Question: I'm trying to create UI like the attached image. My xmal code below. There is one main issue that I"m running into. I understand that I can't embed a 'listview' within a 'scrollview'. The problem is, because of all the stuff on top of the listview, only a small portion of the listview is shown no matter what kind of height I give the parent linearlayout.
How can I layout my UI so that the listview will be visible and can be scrolled to with other UI elements on top of it? Any suggestion is apperciated.
Thanks in advance

'''
<?xml version="1.0" encoding="utf-8"?>
<LinearLayout xmlns:android="http://schemas.android.com/apk/res/android"
android:orientation="vertical"
android:minWidth="25px"
android:minHeight="25px"
android:layout_width="match_parent"
android:layout_height="wrap_content"
android:background="@drawable/bkicon"
android:id="@+id/linearLayout1">
<LinearLayout
android:orientation="horizontal"
android:minWidth="25dp"
android:minHeight="25dp"
android:layout_width="match_parent"
android:layout_height="100dp"
android:background="@drawable/bkicon"
android:weightSum="4"
android:id="@+id/linearLayoutButtons">
<Button
android:text="Posts"
android:layout_width="50dp"
android:layout_height="100dp"
android:background="@drawable/mybuttonSelected"
android:layout_weight="1"
android:id="@+id/btngohomemb" />
<Button
android:text="Chat"
android:layout_width="50dp"
android:layout_height="100dp"
android:background="@drawable/mybutton"
android:layout_weight="1"
android:id="@+id/btngohomemb" />
<Button
android:text="Business"
android:layout_width="50dp"
android:layout_height="100dp"
android:background="@drawable/mybutton"
android:layout_weight="1"
android:id="@+id/btnMBRefresh" />
<Button
android:text="Resources"
android:layout_width="50dp"
android:layout_height="100dp"
android:background="@drawable/mybutton"
android:layout_weight="1"
android:id="@+id/btnMBNewMessage" />
</LinearLayout>
<Button
android:text=""
android:gravity="left|center_vertical"
android:textAppearance="?android:attr/textAppearanceMedium"
android:layout_height="wrap_content"
android:layout_width="fill_parent"
android:textColor="#000000"
android:textStyle="bold"
android:background="@drawable/mybutton"
android:id="@+id/locHeader" />
<TextView
android:text=""
android:textAppearance="?android:attr/textAppearanceMedium"
android:layout_height="wrap_content"
android:layout_width="fill_parent"
android:gravity="left|center_vertical"
android:textColor="#000000"
android:id="@+id/locBody"
android:background="#FFFFFF" />
<TextView
android:text="
What's on your mind?
"
android:textAppearance="?android:attr/textAppearanceMedium"
android:layout_height="wrap_content"
android:layout_width="fill_parent"
android:gravity="left|center_vertical"
android:textColor="#ffffff"
android:id="@+id/lblWhatonyourmind"
android:background="#000000" />
<ImageView
android:src="@android:drawable/ic_menu_gallery"
android:layout_width="match_parent"
android:layout_height="wrap_content"
android:id="@+id/imageView1" />
<EditText
android:inputType="textMultiLine"
android:lines="8"
android:minLines="6"
android:gravity="top|left"
android:maxLines="10"
android:layout_height="wrap_content"
android:layout_width="fill_parent"
android:scrollbars="vertical"
android:id="@+id/etNewPost" />
<LinearLayout
android:orientation="horizontal"
android:minWidth="25px"
android:minHeight="25px"
android:layout_width="match_parent"
android:layout_height="50dp"
android:background="@drawable/bkicon"
android:weightSum="3"
android:id="@+id/linearLayoutButtons">
<Button
android:text="Add Pic"
android:layout_width="wrap_content"
android:layout_height="wrap_content"
android:background="@drawable/mybutton"
android:layout_weight="1"
android:id="@+id/btnPostPicture" />
<CheckBox
android:text=""
android:layout_width="wrap_content"
android:layout_height="wrap_content"
android:layout_weight="1"
android:id="@+id/chbxRestrict" />
<Button
android:text="Post"
android:layout_width="wrap_content"
android:layout_height="wrap_content"
android:background="@drawable/mybutton"
android:layout_weight="1"
android:id="@+id/btnPost" />
</LinearLayout>
<ListView
android:minWidth="25px"
android:minHeight="25px"
android:layout_width="wrap_content"
android:layout_height="fill_parent"
android:id="@+id/lvPostedMsges" />
</LinearLayout>
'''
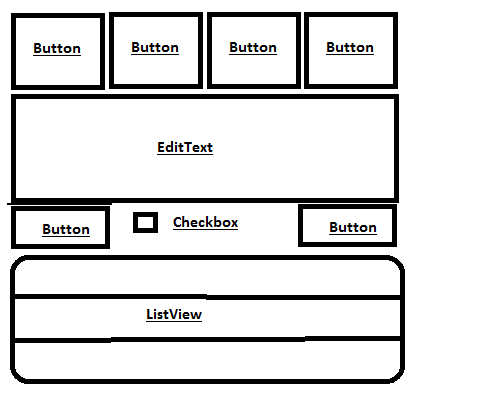
Answer: This is happening because the heights of the elements above the Listview are taking the minimum space they need and thus leaving the small portion free for the list view, since linear layout stacks elements on after the other giving priority to the previous elements. So think about redesigning your page in a better way.